Interaction volume radius: 5 \u00c5
Interaction volume height: 20 \u00c5
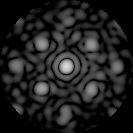
Disorder parameter: 0.5305